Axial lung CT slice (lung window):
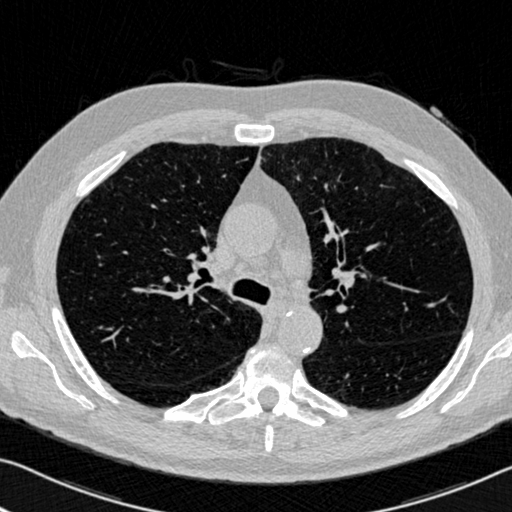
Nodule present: no